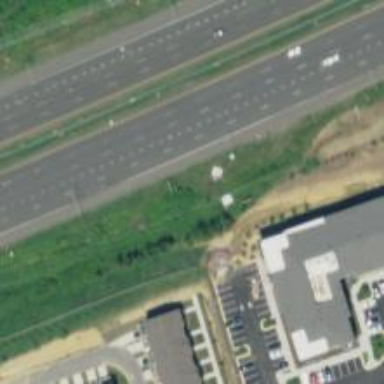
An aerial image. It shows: This image shows trunk highway that functions as expressway.